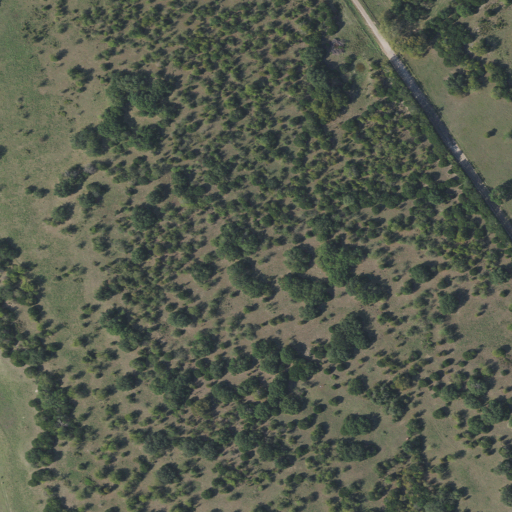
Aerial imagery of mountain in Texas named Spencer Mountain containing grassland, shrub, open development, deciduous forest, and evergreen forest